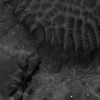
Atmospheric dust classification: not_dusty